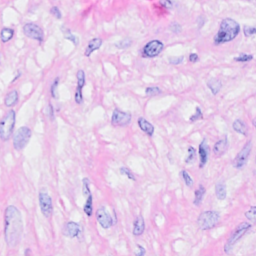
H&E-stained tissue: Breast